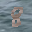
Label: 8